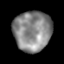
Tissue: lung
Cell type: Epithelial cells
Senescence score: 0.1341
Nuclear area (px): 1483
Mean DAPI intensity: 135.929